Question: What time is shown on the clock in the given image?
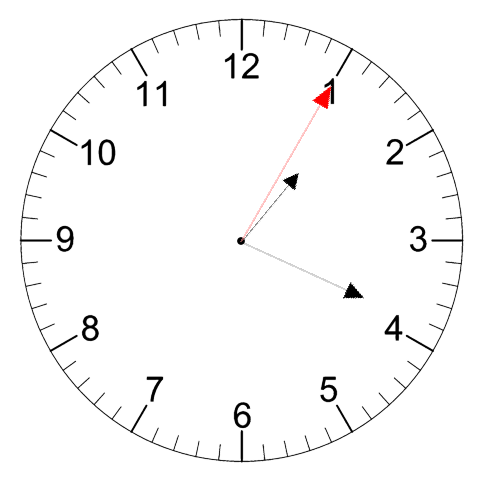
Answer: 01:19:05